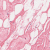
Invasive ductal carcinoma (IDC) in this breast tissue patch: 0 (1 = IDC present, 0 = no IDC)